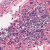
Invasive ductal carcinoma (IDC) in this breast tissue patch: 1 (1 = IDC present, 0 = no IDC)